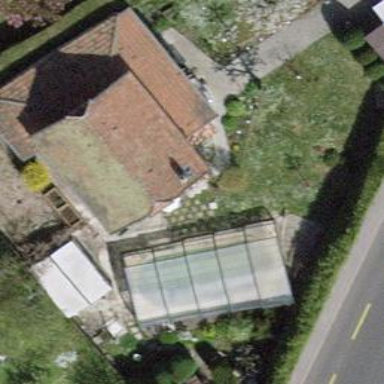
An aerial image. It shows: Garden surrounded by fence.